Field crop: maize
Growth stage: 2
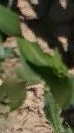
Species: maize